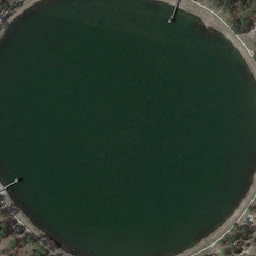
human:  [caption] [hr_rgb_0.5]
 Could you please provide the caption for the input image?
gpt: Some green trees surround the round pond.

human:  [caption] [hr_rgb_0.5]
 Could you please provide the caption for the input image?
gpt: Some green trees surround a round lake.

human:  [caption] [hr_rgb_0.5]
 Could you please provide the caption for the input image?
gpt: Some green trees surround a round lake.

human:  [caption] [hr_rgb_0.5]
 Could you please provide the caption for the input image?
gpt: Some green trees surround a round pond.

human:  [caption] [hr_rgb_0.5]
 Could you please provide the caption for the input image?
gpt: Some green trees surround a round lake.